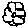
Label: flower